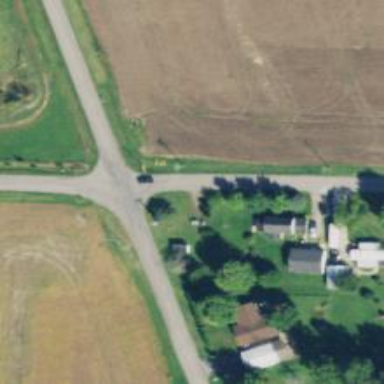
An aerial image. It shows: Tertiary road.